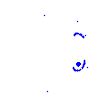
Particle: electron